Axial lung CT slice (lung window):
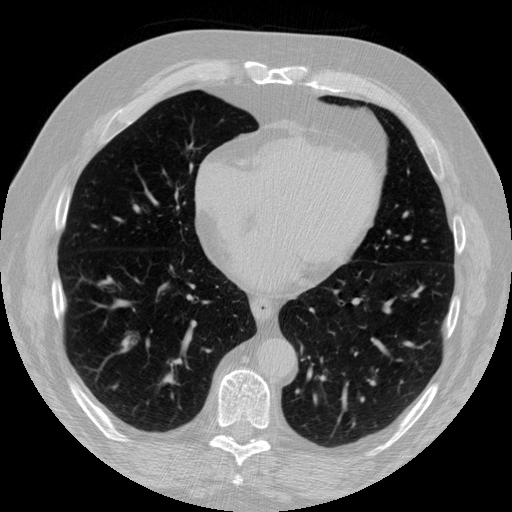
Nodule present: no